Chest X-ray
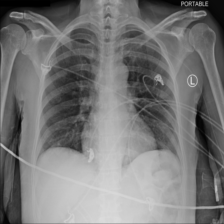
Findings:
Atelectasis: negative
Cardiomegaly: negative
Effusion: negative
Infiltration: negative
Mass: negative
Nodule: negative
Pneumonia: negative
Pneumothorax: negative
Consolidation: negative
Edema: negative
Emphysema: negative
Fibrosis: negative
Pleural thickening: negative
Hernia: negative